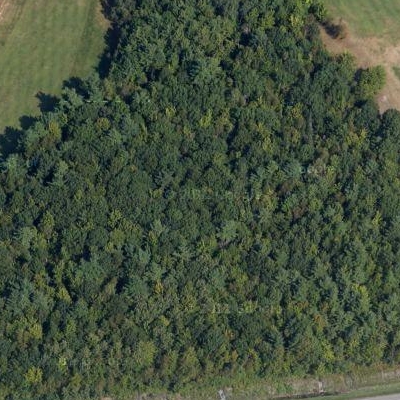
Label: Forest